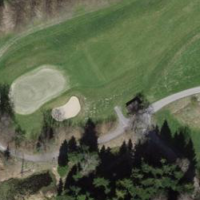
EUNIS habitat code: 53
Species observed at this site:
Tussilago farfara